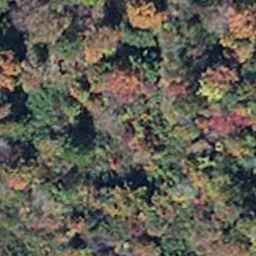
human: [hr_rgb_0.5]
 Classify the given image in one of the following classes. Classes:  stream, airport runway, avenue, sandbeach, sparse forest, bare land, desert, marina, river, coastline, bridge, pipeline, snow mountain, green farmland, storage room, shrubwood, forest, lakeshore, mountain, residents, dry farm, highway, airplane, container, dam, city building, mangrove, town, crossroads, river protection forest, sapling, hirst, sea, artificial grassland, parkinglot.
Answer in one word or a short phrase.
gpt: mangrove